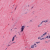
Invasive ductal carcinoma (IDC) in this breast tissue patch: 1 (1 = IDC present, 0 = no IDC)